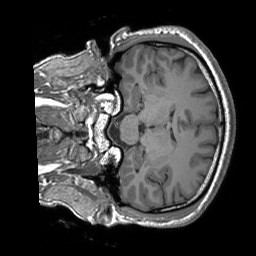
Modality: T1w
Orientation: coronal
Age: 30
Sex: male
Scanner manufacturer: siemens
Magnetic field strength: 3 T
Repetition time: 1.9 s
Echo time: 0.00243 s